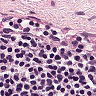
Metastatic tissue present: no